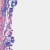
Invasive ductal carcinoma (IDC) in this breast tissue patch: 0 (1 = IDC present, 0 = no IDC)